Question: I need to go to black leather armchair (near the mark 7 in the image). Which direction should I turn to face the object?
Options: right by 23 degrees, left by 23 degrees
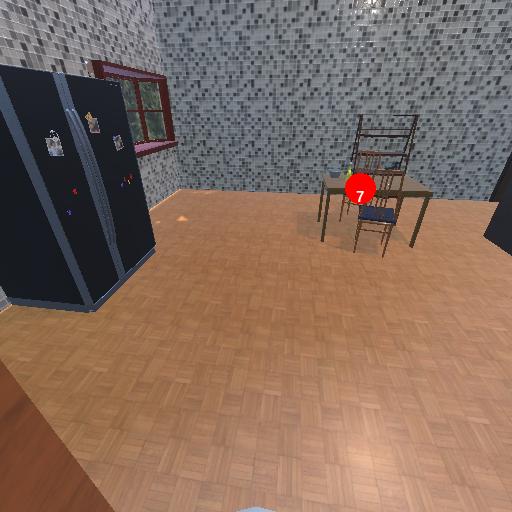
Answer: right by 23 degrees